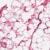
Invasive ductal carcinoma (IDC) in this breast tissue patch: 0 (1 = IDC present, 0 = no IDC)